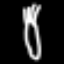
Label: fork